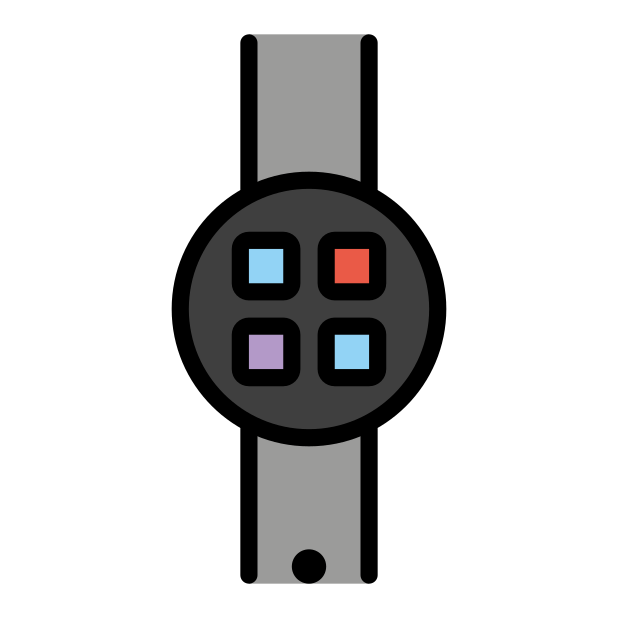
smartwatch